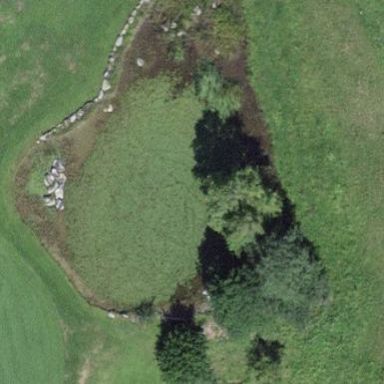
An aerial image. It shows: Water hazard on golf course. The hazard is natural water feature.